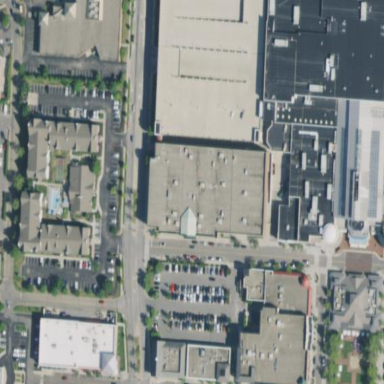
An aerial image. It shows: Commercial building that houses fitness center.